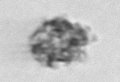
Label: detritus